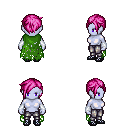
a pixel art fantasy rpg character, female body template, dark elf, purple skin, green tattered cape, metal pants, pink pixie cut hairstyle, white cloth bracers, ghillies, four views (front, back, left, right), 2x2 character sprite sheet, small pixel art, hard edges, no anti-aliasing